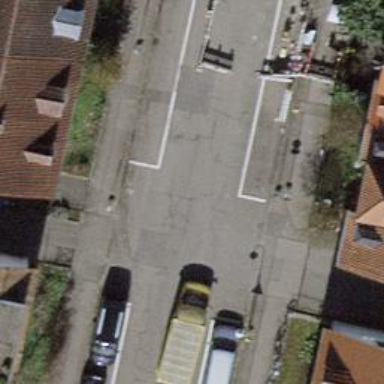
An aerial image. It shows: Residential street with parallel parking lanes marked on both sides. The surface is asphalt.